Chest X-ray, AP view. Patient: 60 years old, sex M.
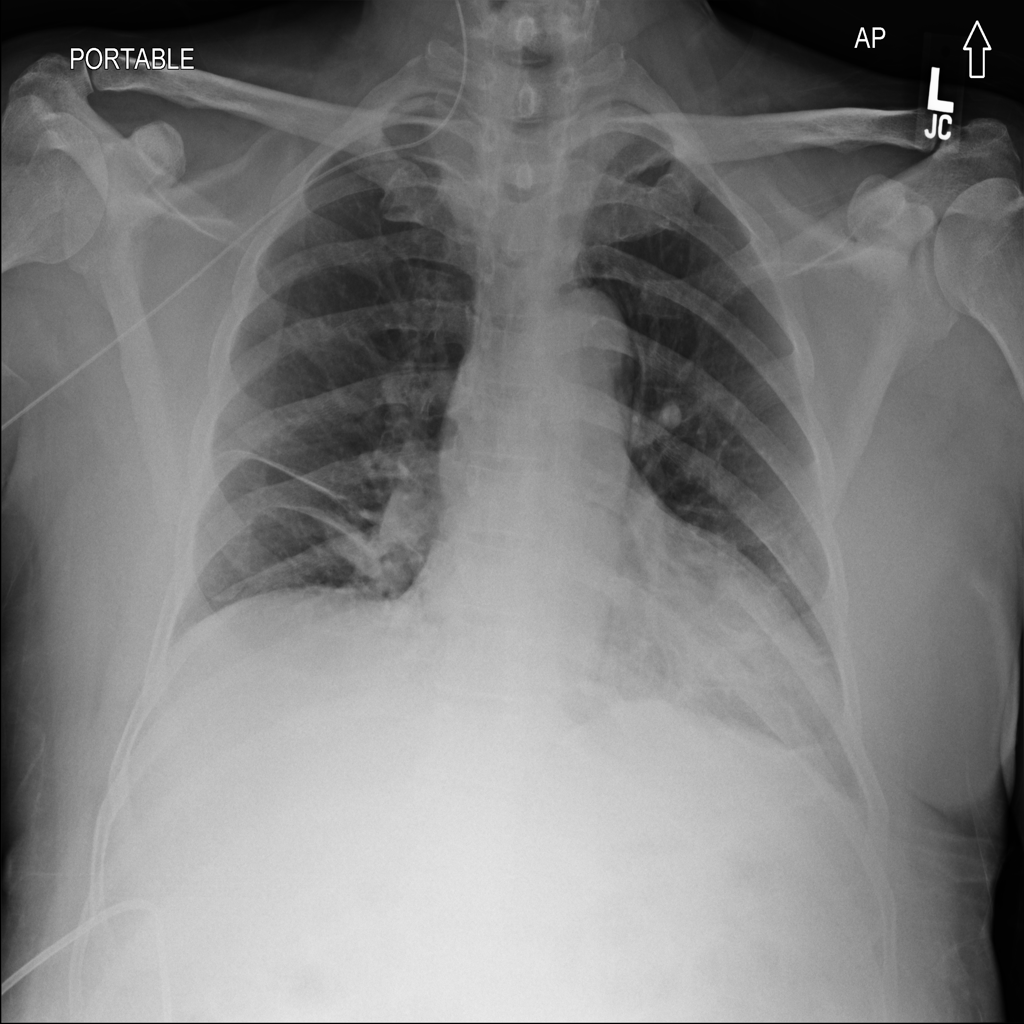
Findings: Atelectasis